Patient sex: M
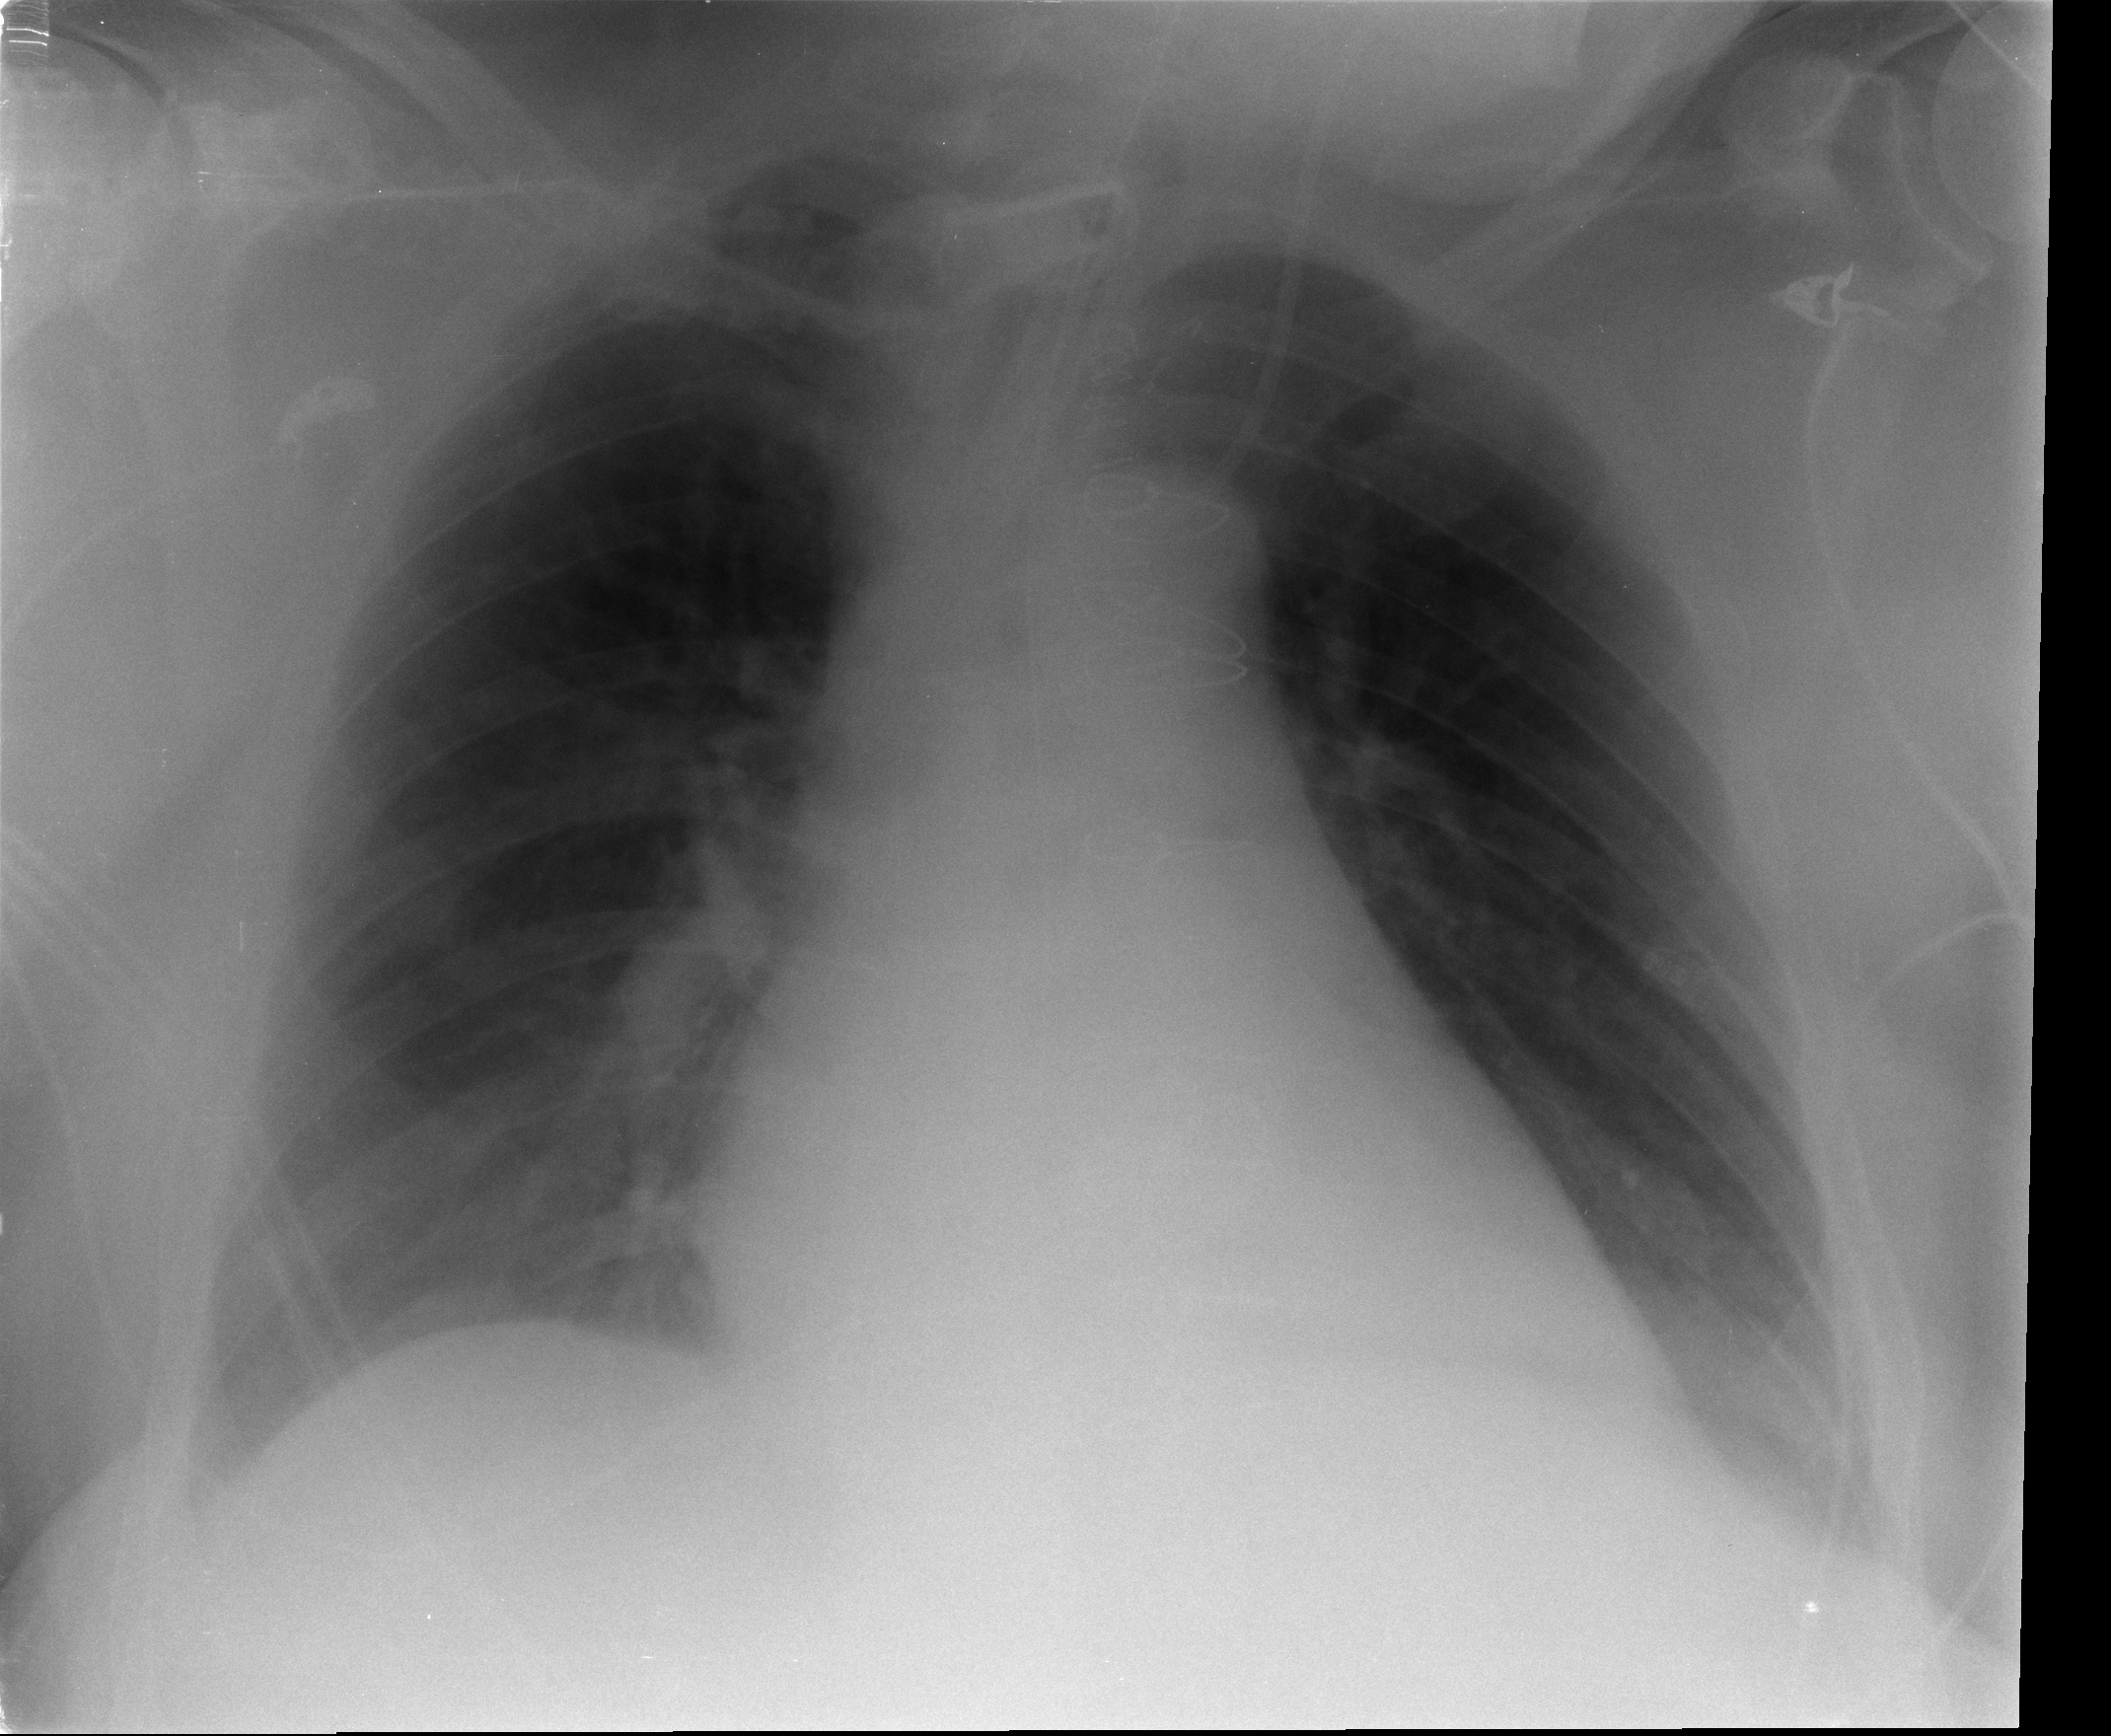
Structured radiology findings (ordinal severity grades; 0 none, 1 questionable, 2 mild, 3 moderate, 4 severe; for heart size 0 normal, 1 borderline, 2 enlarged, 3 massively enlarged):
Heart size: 2
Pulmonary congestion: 0
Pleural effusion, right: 1
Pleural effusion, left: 1
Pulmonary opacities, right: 0
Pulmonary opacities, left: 0
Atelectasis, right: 0
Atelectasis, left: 0